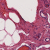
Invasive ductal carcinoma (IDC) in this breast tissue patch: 0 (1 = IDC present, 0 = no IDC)